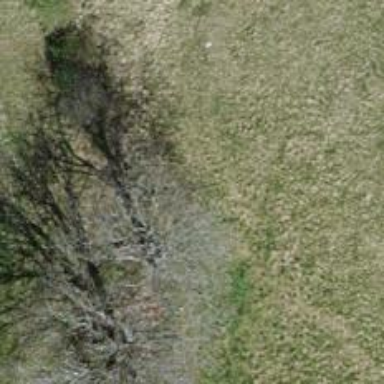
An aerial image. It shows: Beautiful tree in nature.